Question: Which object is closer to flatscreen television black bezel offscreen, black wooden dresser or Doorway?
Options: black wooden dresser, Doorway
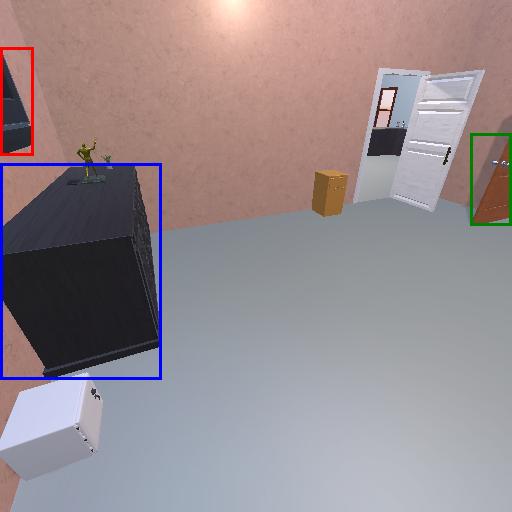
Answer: black wooden dresser